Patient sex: F
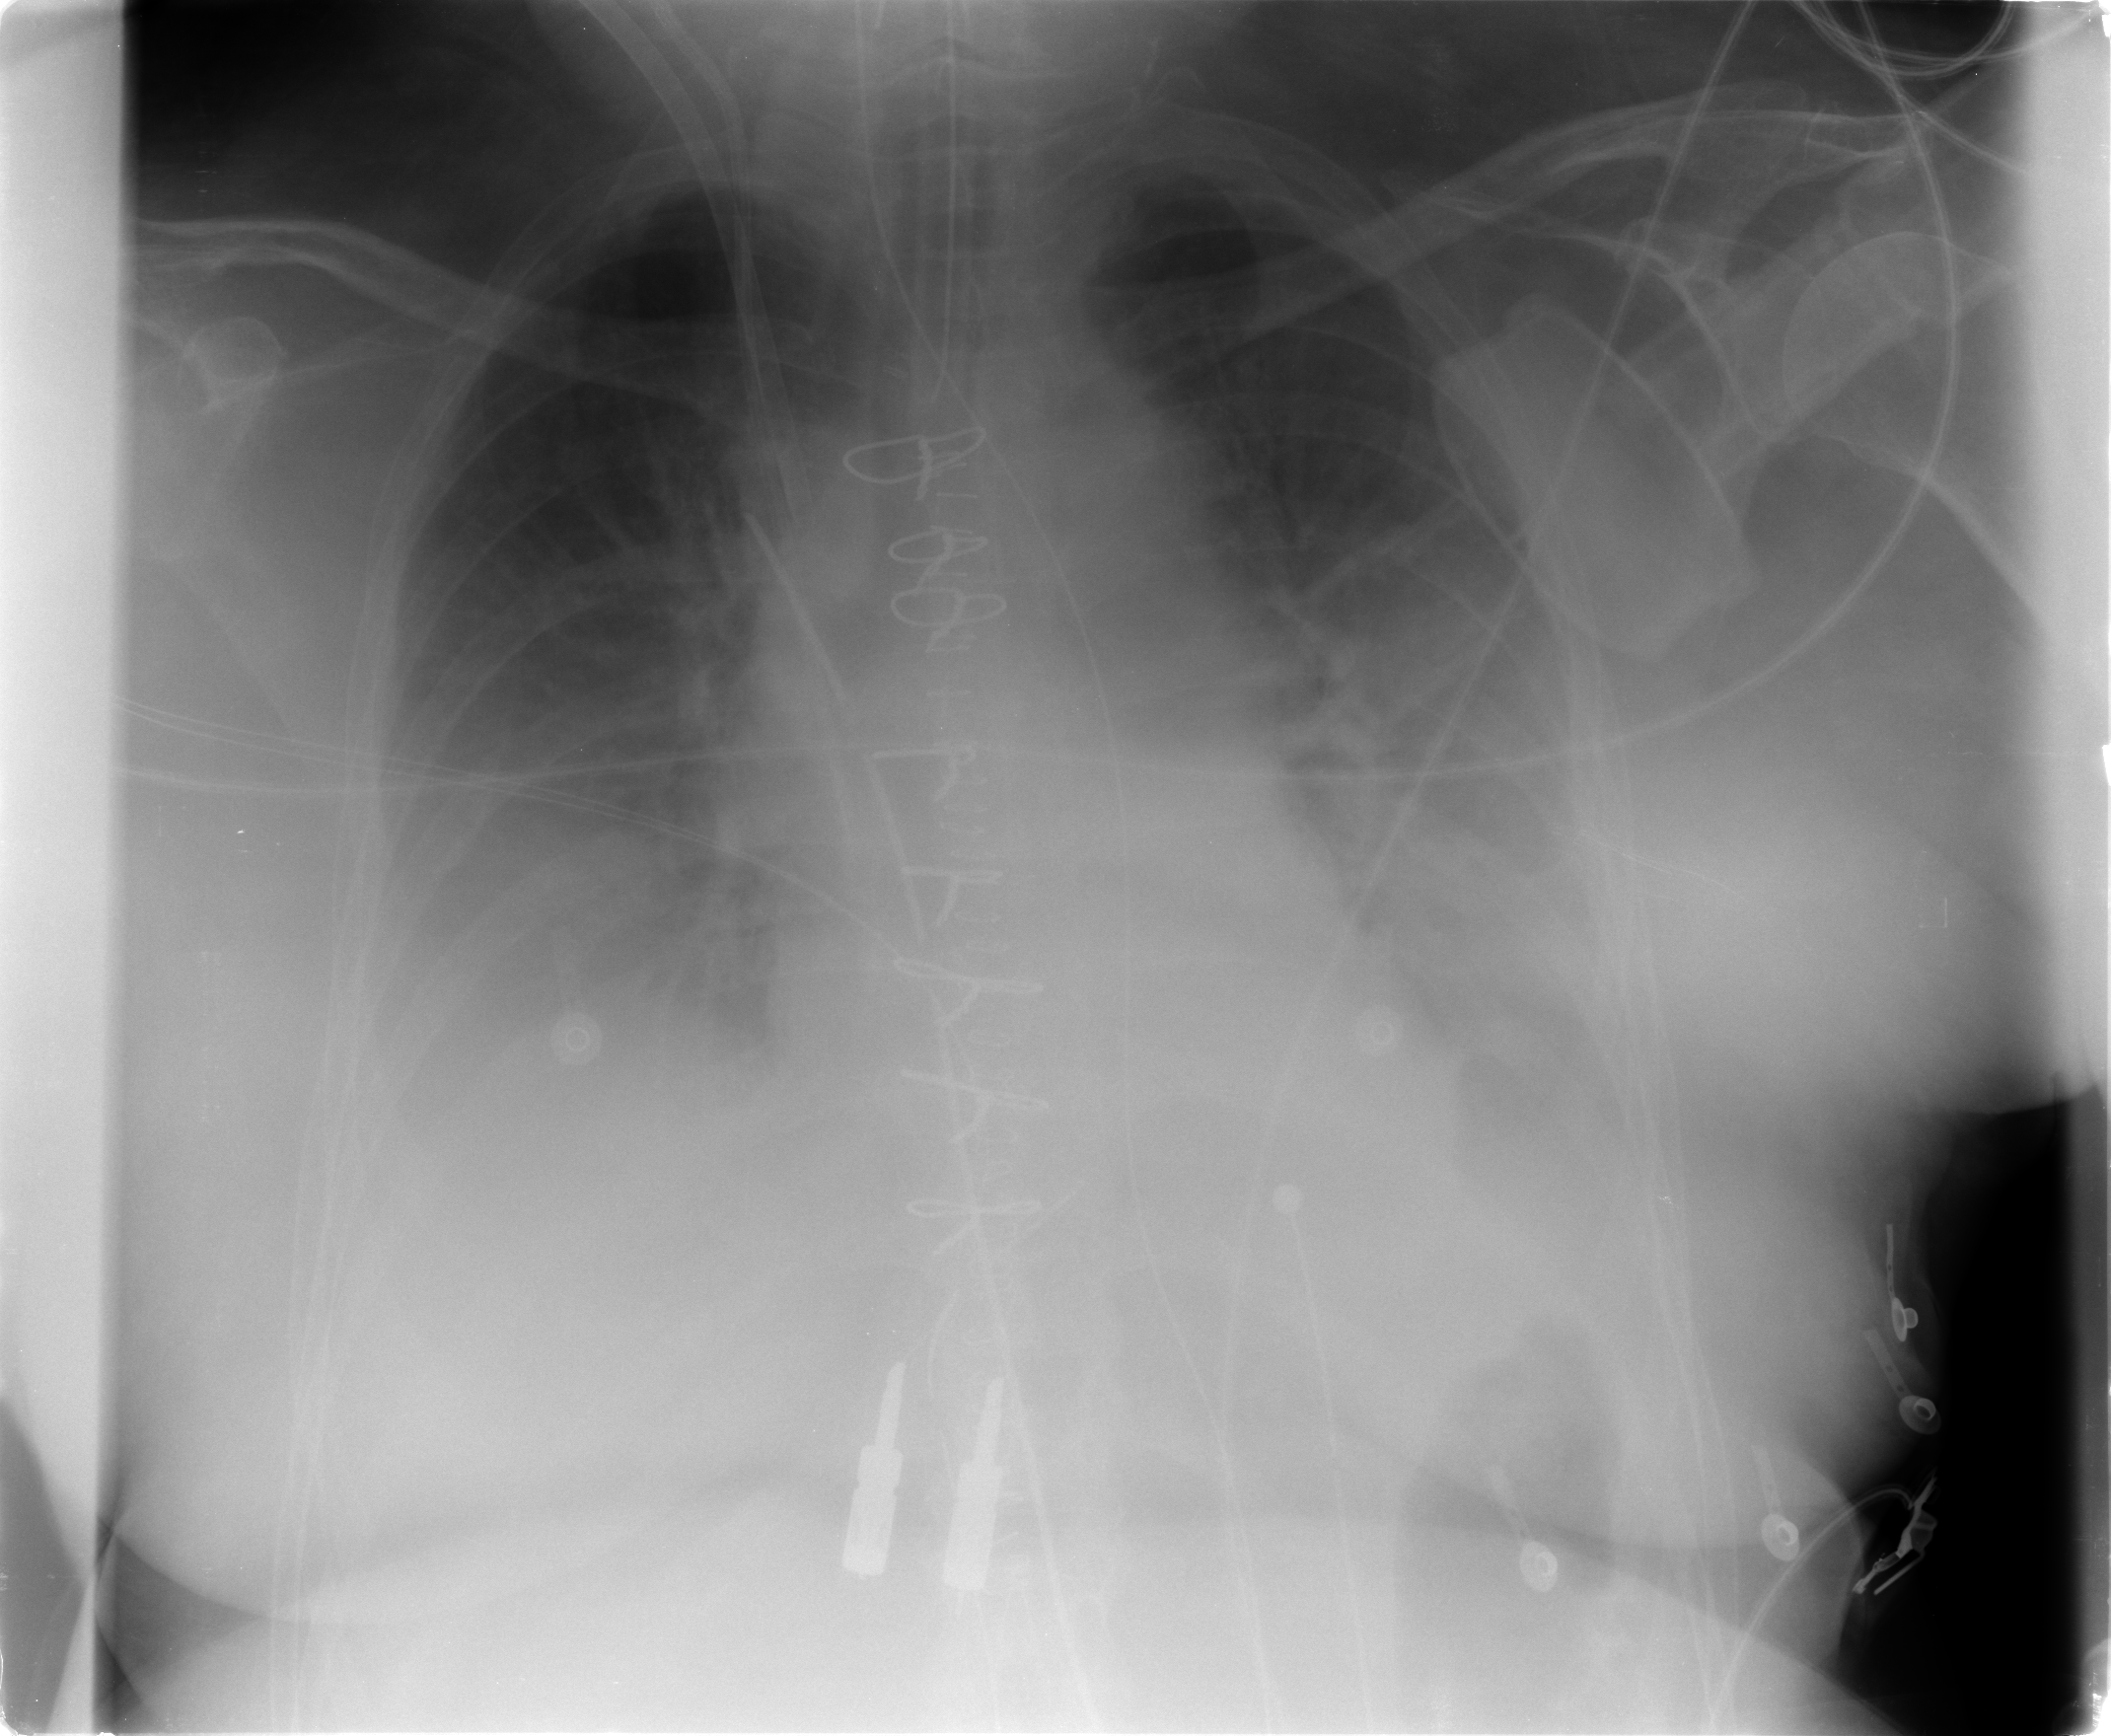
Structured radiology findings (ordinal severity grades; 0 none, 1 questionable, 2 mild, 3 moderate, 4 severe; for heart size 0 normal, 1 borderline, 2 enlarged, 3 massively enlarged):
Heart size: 0
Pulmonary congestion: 3
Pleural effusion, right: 2
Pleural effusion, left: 2
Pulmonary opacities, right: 2
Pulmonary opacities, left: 2
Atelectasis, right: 3
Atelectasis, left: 3